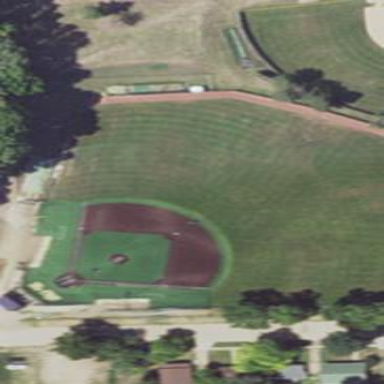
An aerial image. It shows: Baseball pitch for leisure and sports activities.